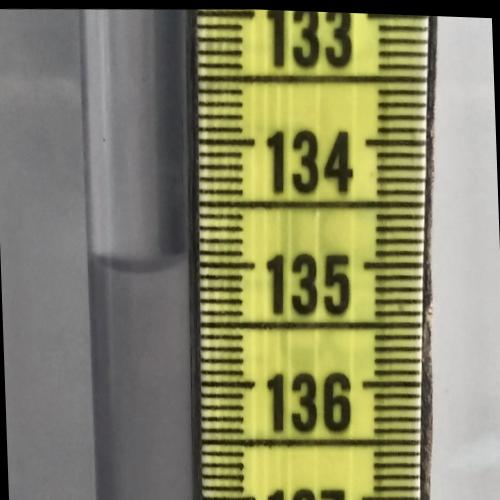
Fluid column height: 135.0 cm